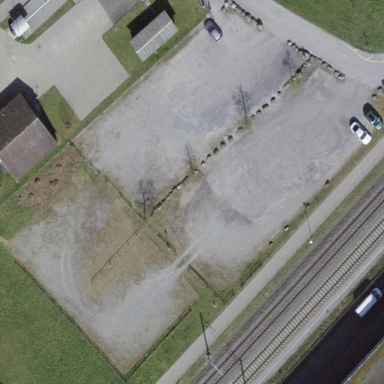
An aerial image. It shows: Parking area with surface.